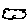
Label: cloud